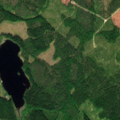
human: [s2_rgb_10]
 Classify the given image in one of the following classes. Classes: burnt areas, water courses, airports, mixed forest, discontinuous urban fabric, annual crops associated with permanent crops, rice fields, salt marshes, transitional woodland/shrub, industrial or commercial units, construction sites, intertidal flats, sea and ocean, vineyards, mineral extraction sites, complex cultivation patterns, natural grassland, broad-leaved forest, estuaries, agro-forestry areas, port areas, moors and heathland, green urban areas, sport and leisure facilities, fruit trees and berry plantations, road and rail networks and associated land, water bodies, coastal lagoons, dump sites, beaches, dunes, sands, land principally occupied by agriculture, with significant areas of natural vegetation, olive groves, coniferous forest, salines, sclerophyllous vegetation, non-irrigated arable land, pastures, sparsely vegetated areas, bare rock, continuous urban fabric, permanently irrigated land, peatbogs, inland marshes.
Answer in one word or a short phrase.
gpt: coniferous forest, mixed forest